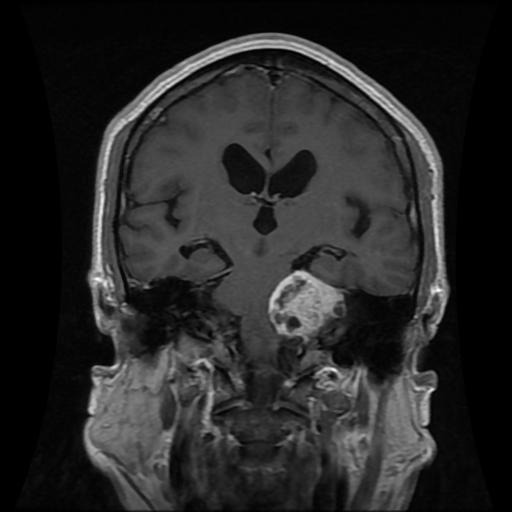
Label: meningioma